Question: in my following View why do i get text"name" in label and value of name in textbox?
'''
@model IEnumerable<string>
@foreach(var names in Model)
{
<div class="label">@Html.LabelFor(m=>names)</div>
<div class="input-block-level">@Html.TextBoxFor(m=>names)</div>
<br/>
}
'''
If i run this I get following view in browser

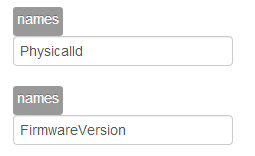
Answer: 'Html.LabelFor' reads the metadata from a model property and displays the name of the property.
You can configure the displayed name with the 'Display' or 'DisplayName' attributes.
Your model has no properties, so 'LabelFor' is completely useless in your example.
What do you want to achieve?
When you want to render a label with the value of the string just create a label:
'''
<label>@names</label>
'''